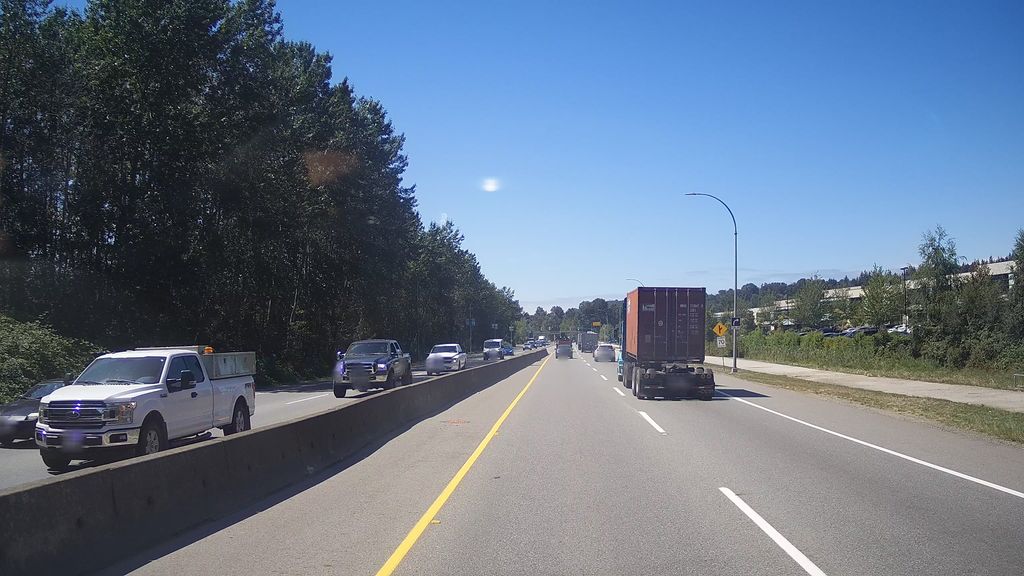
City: vancouver